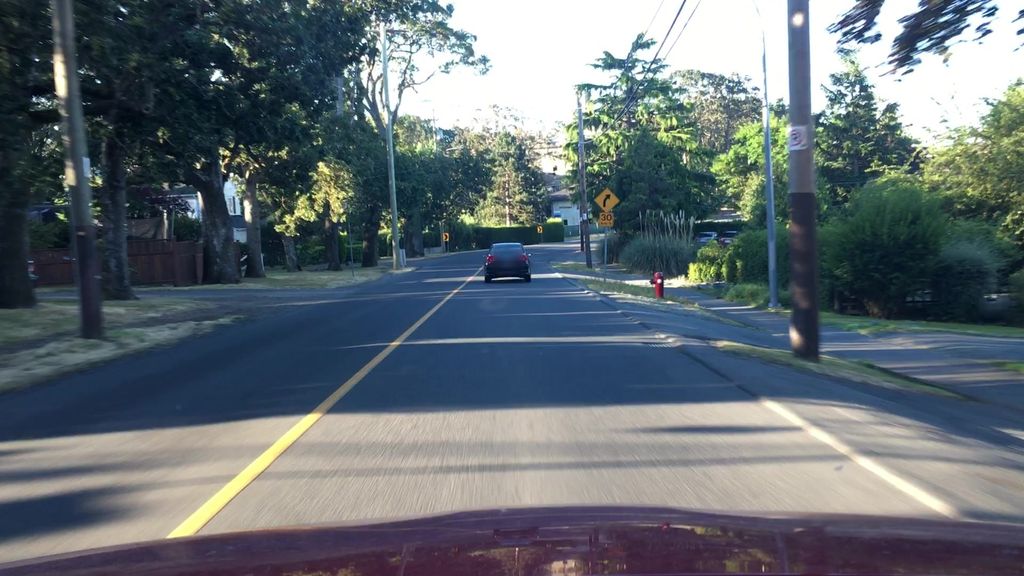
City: victoria